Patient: sex F, age 59
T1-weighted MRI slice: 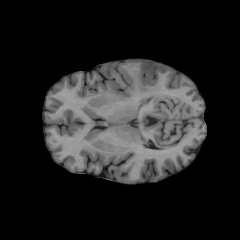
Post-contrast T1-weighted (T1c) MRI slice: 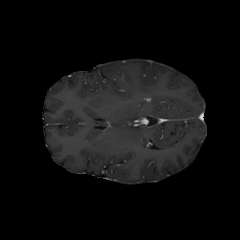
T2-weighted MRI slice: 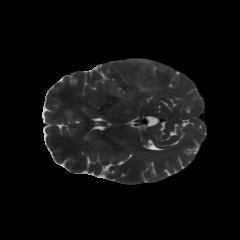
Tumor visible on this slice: yes
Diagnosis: Astrocytoma, IDH-mutant
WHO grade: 3